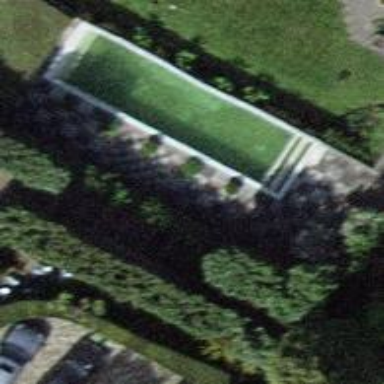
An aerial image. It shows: Swimming pool located in leisure land.